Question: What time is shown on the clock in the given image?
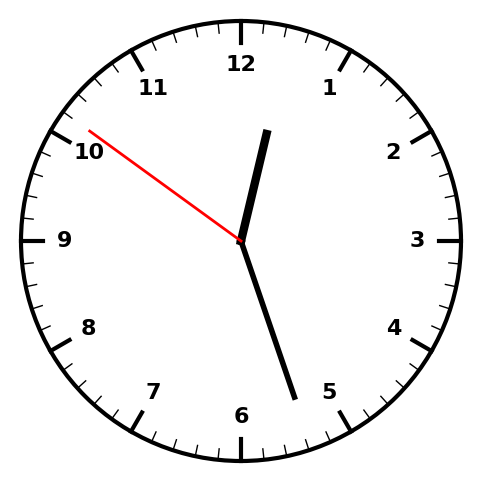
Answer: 12:26:51